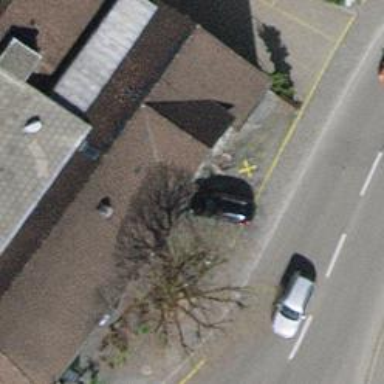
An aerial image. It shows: Restaurant.